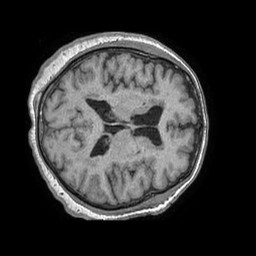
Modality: T1w
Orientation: axial
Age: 69
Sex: male
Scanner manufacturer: philips
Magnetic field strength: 1.5 T
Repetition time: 0.007949 s
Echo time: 0.003652 s